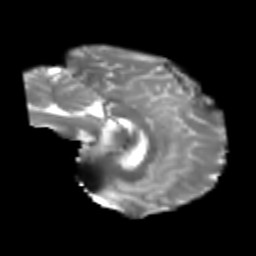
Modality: T2w
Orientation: sagittal
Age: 23
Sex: male
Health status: healthy